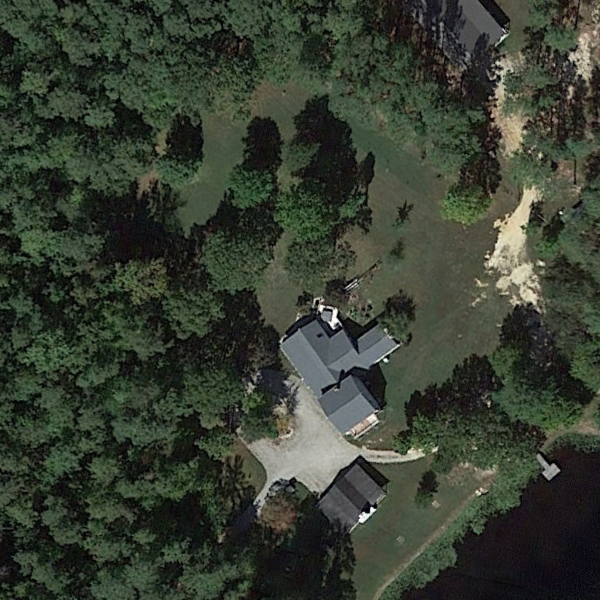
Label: SparseResidential